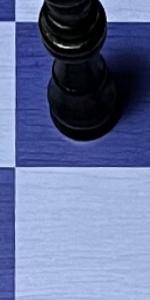
Label: Empty